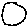
Label: circle